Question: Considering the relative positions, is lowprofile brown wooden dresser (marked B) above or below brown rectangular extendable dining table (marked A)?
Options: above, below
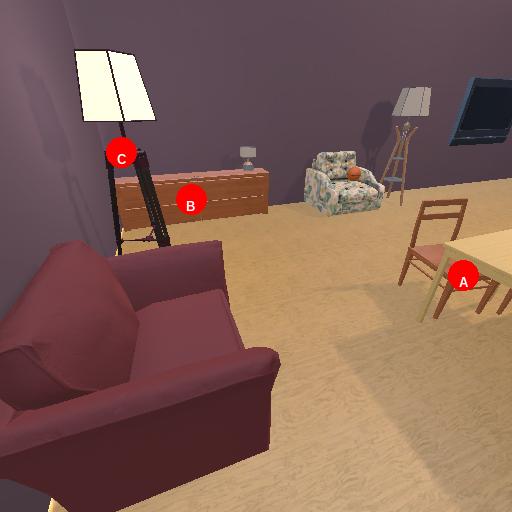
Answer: above